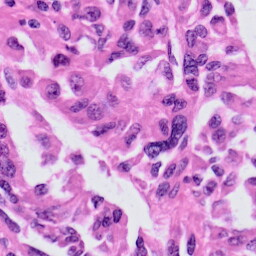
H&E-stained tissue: Skin